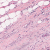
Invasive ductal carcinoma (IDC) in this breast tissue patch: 0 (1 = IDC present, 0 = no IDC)